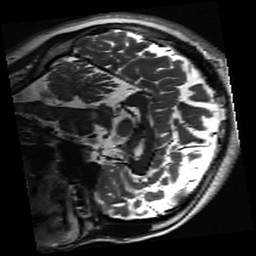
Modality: inplaneT2
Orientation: sagittal